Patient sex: M
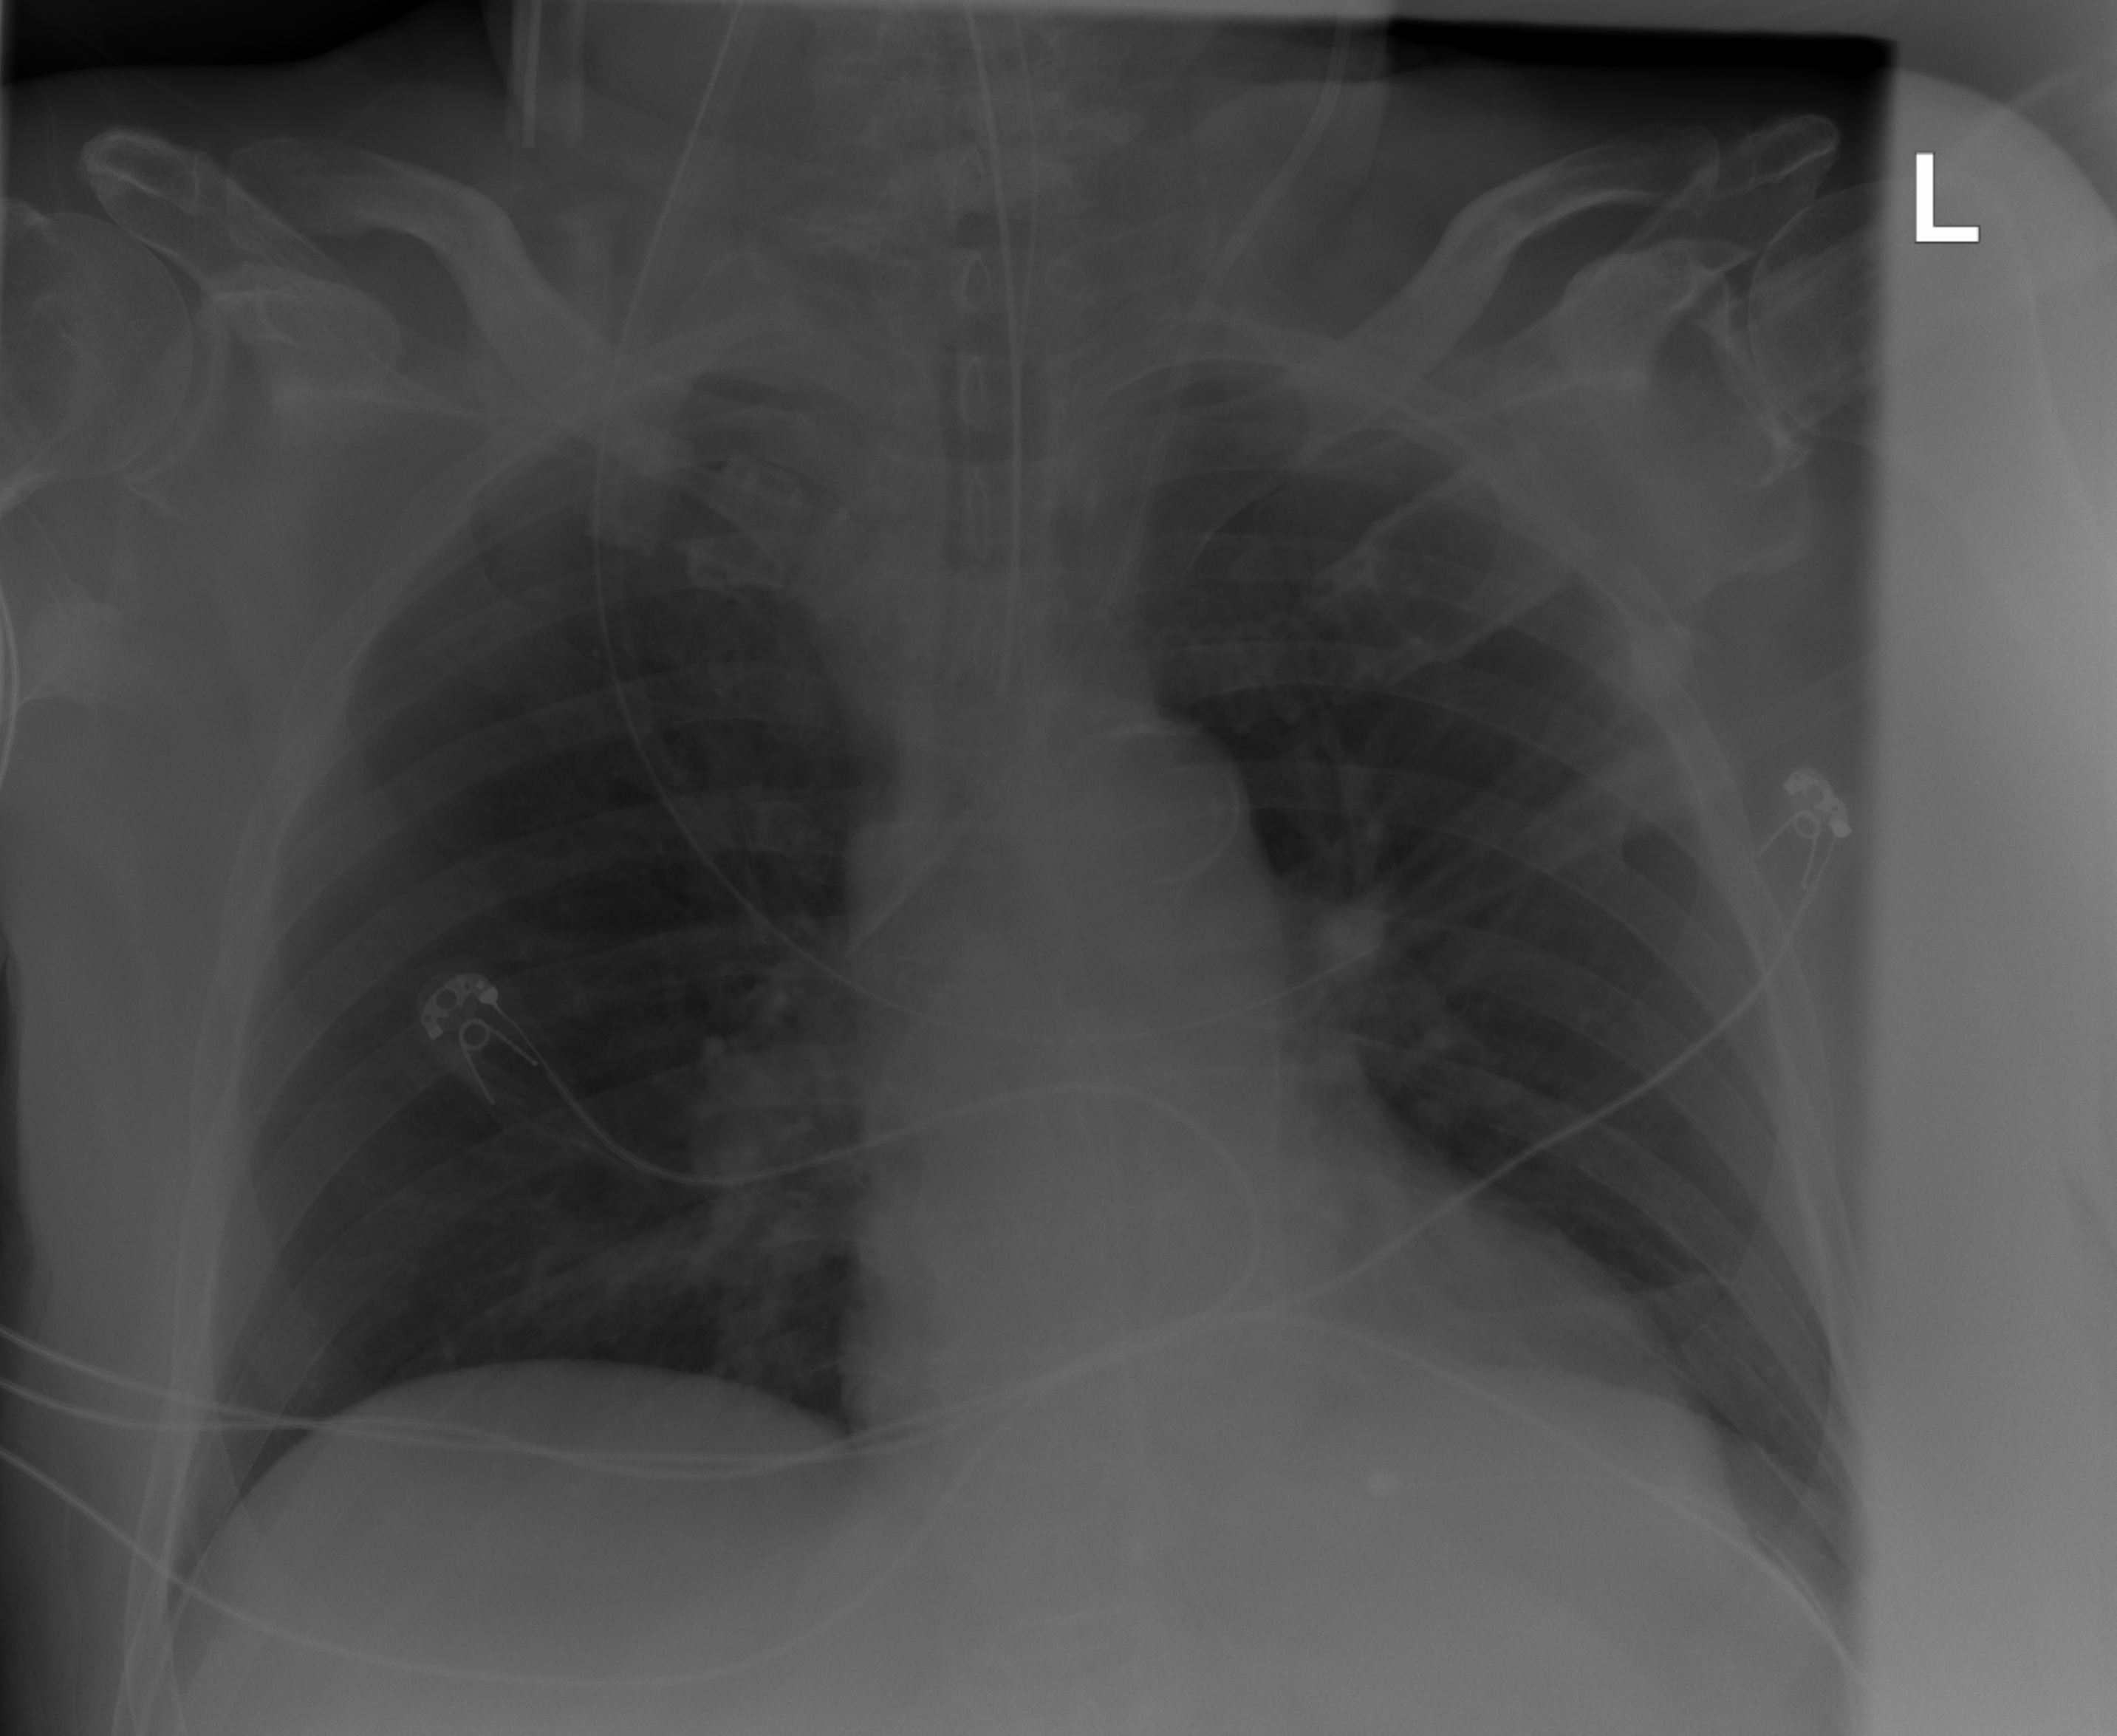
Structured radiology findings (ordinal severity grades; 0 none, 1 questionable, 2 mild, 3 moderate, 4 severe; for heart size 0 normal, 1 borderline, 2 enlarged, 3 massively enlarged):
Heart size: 0
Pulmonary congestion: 0
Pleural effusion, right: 0
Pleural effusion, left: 2
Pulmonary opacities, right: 0
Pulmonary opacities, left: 0
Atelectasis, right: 0
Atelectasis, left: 2